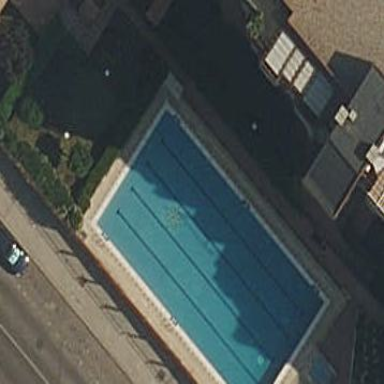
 perfect for swimming and other water activities."